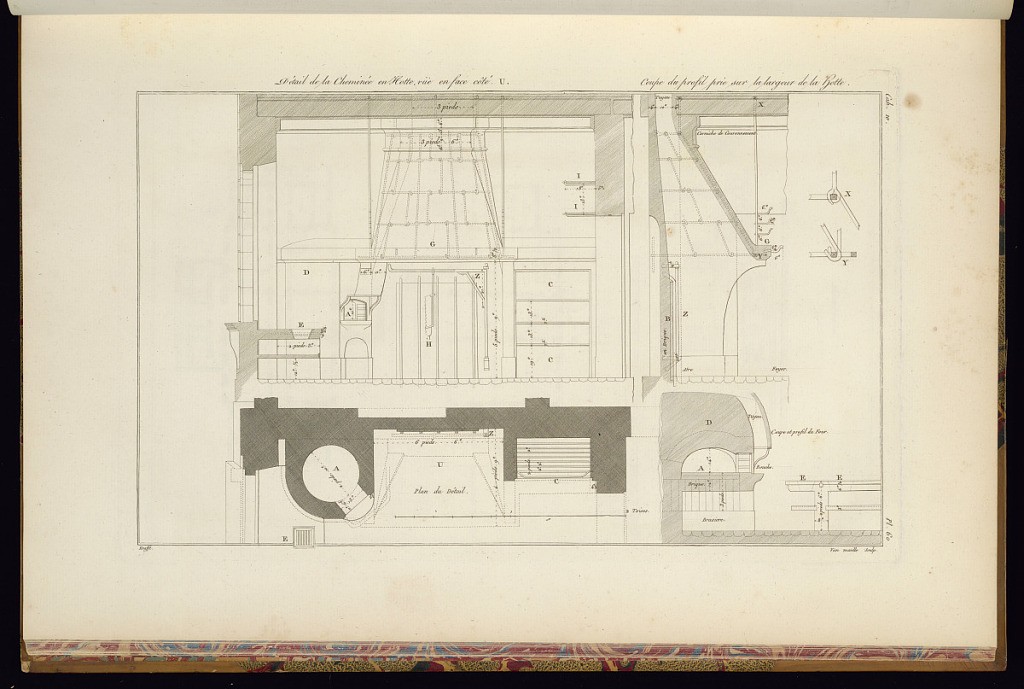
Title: Designs for a Chimney
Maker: Jean-Charles Krafft, French, 1764 - 1833
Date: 1812
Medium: Etching and engraving on paper
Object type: Print
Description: Detailed plans and sectional views for a chimney. The plate is titled, numbered, and signed.